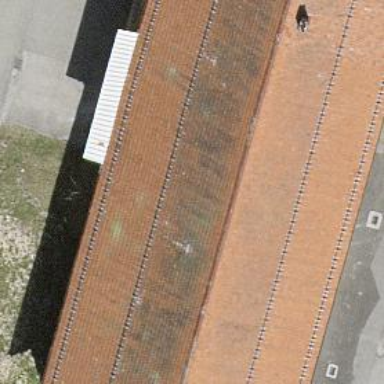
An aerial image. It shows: Warehouse with gabled roof.